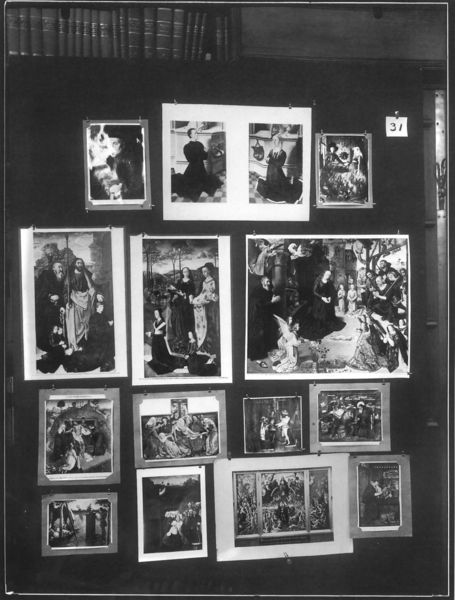
Titel: Mnemosyne (Bilderatlas, Fotos der Tafeln)
Künstler: Aby Warburg
Institution: London, The Warburg Institute Archive ©
Schlagwörter: gemälde, glas, schwarz, weiss, rahmen, bilder, bücher, fotos, rand, tafel, foto, vitrine, altar, ausstellung, christus, religiös, bibliothek, sammlung, heilige, stifter, atlas, postkarten, warburg, aby warburg, aby, mnemosyne, reproduktionen, 31